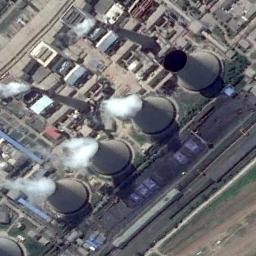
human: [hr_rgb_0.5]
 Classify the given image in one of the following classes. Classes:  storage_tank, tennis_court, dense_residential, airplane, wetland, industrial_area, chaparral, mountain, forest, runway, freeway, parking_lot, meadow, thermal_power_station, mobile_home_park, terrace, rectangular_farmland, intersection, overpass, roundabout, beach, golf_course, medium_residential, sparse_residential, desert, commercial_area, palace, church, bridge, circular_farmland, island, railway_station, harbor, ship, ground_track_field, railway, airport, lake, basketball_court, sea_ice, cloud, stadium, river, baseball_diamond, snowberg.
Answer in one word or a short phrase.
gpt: thermal_power_station